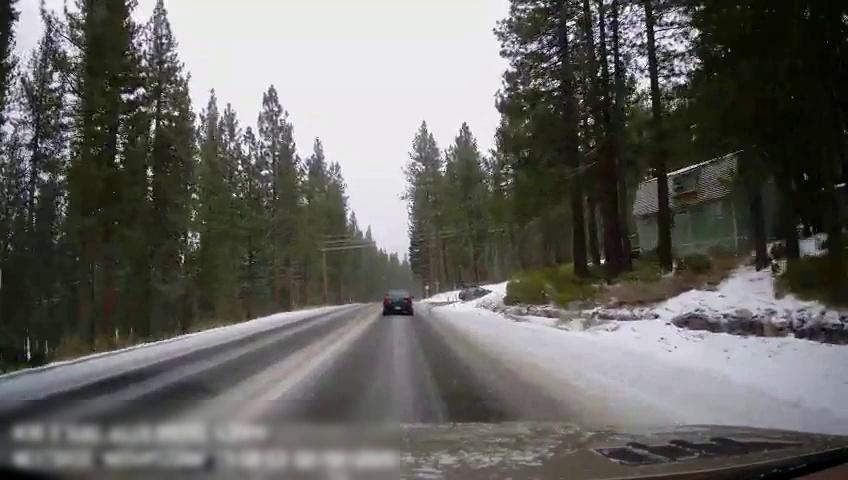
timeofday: Day
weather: Snowy
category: Drivable Space
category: Vehicles | Car
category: Vehicles | Car